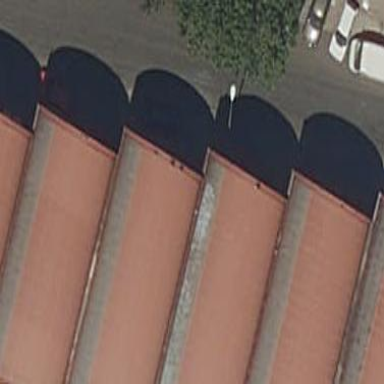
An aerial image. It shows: Industrial building.